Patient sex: M
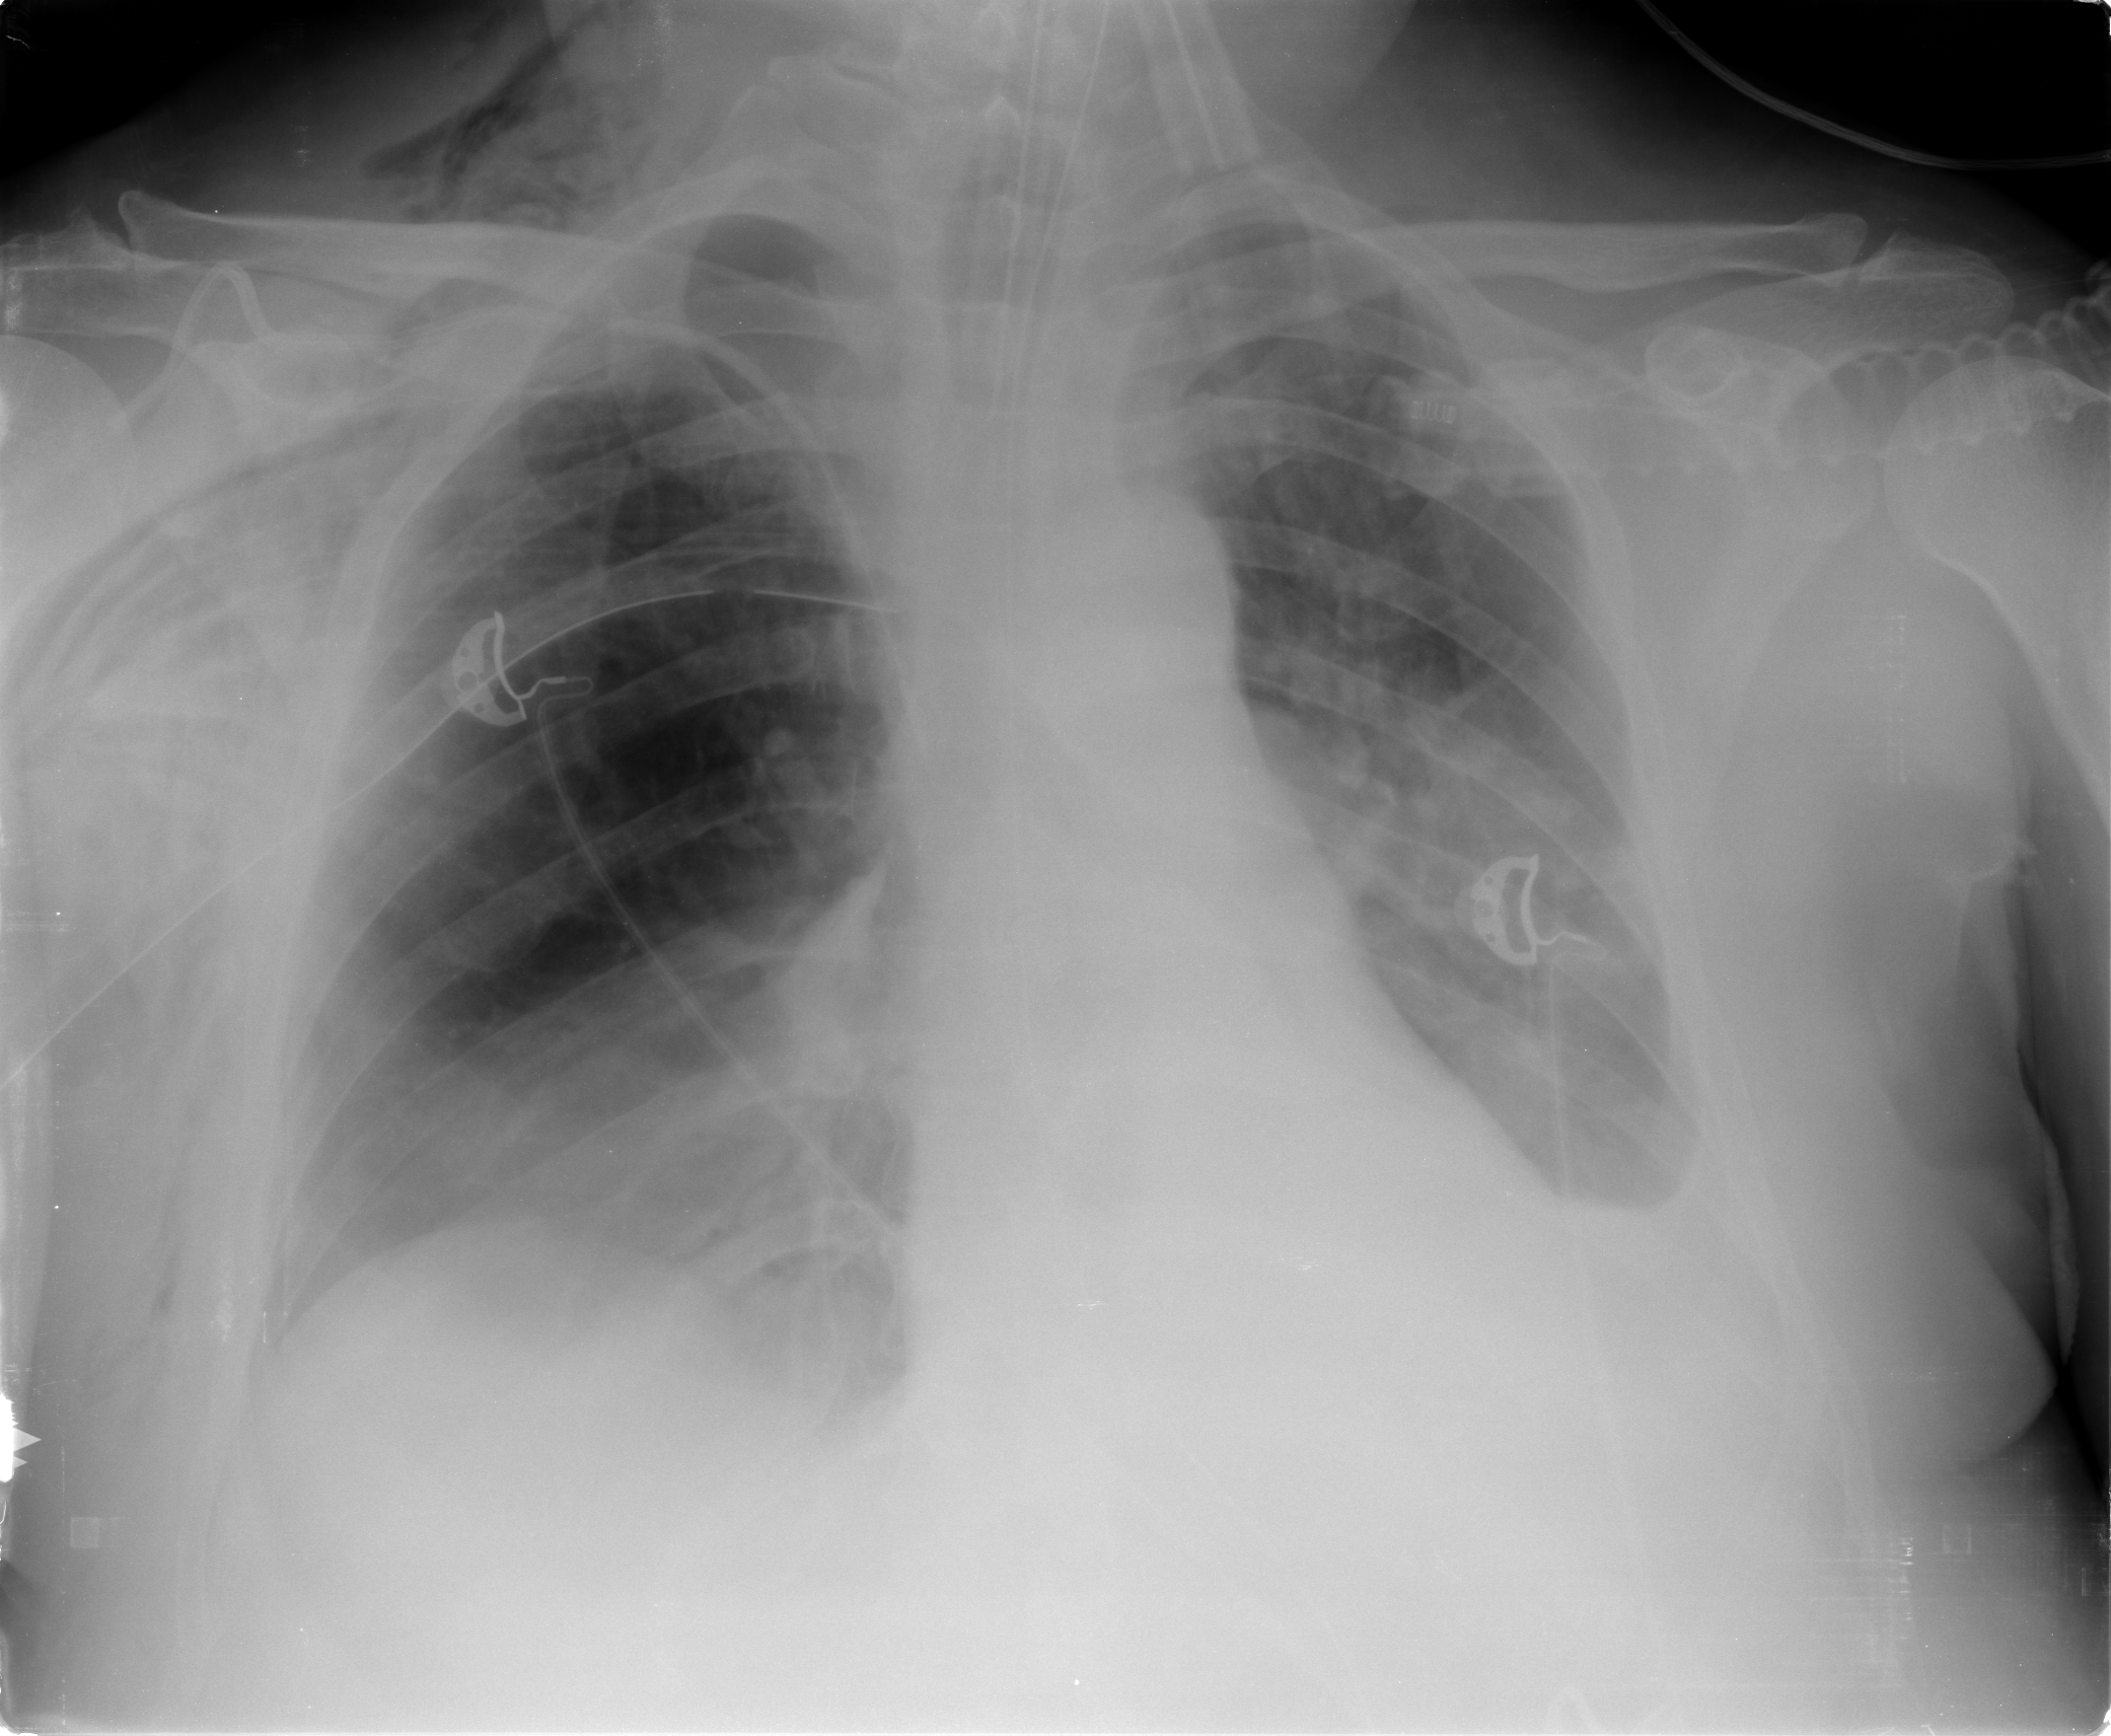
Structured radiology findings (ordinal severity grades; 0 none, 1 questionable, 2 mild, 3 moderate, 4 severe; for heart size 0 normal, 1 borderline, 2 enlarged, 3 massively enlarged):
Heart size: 0
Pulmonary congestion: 2
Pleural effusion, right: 2
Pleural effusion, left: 3
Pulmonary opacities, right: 1
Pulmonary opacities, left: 2
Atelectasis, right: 2
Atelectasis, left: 2